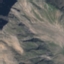
Land use / land cover class: HerbaceousVegetation